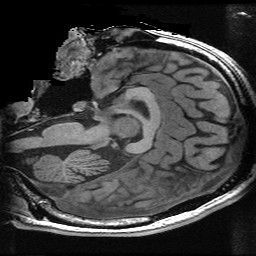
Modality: T1w
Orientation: sagittal
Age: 30
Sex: male